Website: walmart
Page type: billing-address
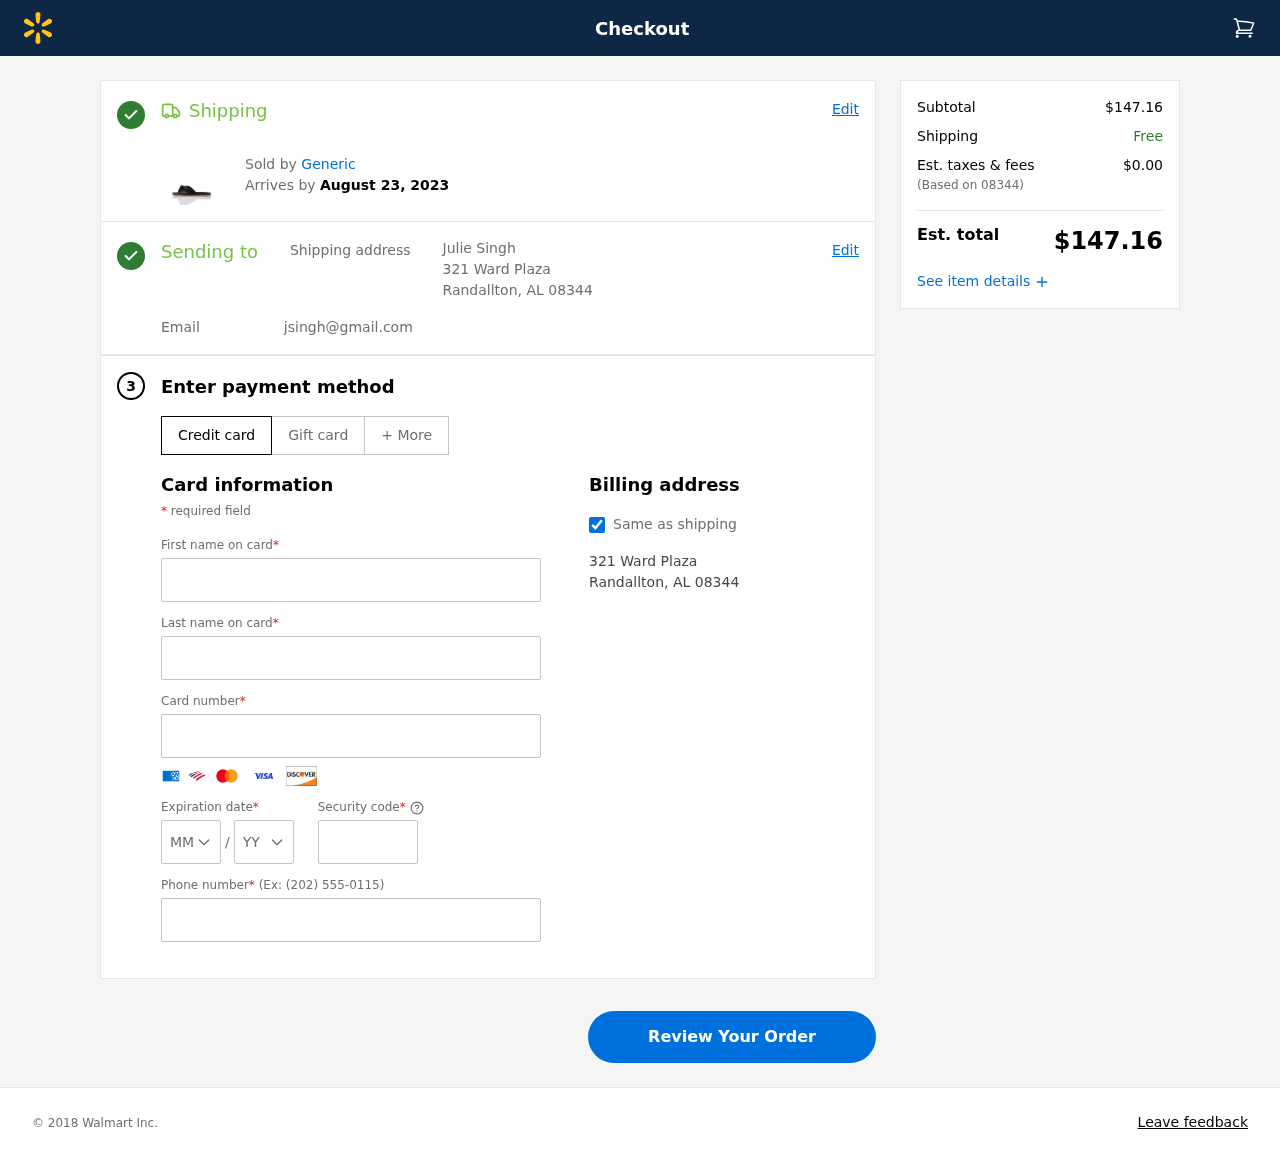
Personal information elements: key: PII_CARD_CVV
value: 8364
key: PII_CARD_EXPIRY_MONTH
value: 05
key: PII_CARD_EXPIRY_YEAR
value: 27
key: PII_CARD_NUMBER
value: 3723 0914 9067 436
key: PII_CITY_STATE_ZIP
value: Randallton, AL 08344
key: PII_EMAIL
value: jsingh@gmail.com
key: PII_FIRSTNAME
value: Julie
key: PII_FULLNAME
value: Julie Singh
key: PII_LASTNAME
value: Singh
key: PII_PHONE
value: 5383240903
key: PII_POSTCODE
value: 08344
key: PII_STREET
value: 321 Ward Plaza
Product elements: key: PRODUCT1_BRAND
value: Generic
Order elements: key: ORDER_DELIVERY_DATE
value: August 23, 2023
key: ORDER_SUBTOTAL
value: $147.16
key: ORDER_TAX
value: $0.00
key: ORDER_TOTAL
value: $147.16